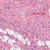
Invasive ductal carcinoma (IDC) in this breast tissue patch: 1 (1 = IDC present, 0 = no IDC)